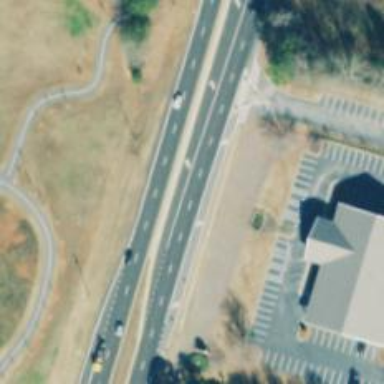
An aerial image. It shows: Asphalt road classified as trunk highway.